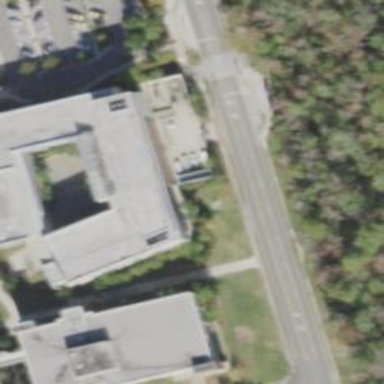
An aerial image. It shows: University building.